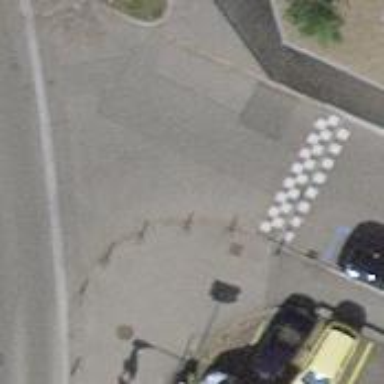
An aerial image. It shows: Unmarked crossing with traffic calming table on the road.